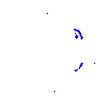
Particle: kaon